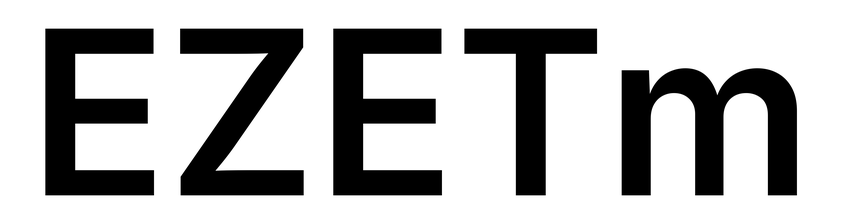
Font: Inter_SemiBold